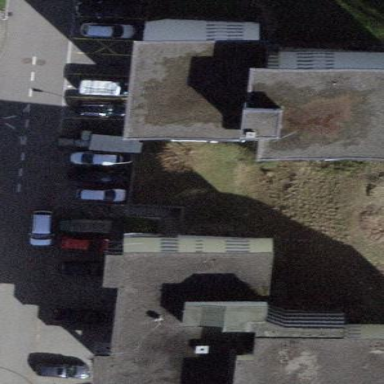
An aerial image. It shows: Building with flat roof.